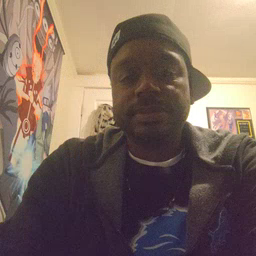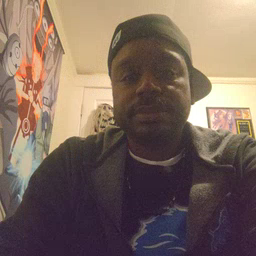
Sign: smile